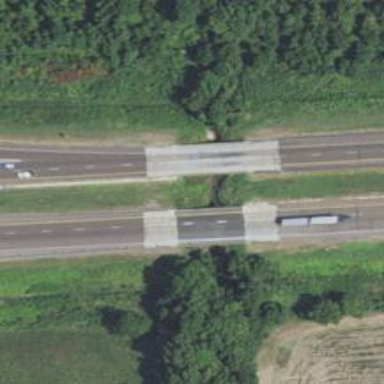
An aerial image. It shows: Beam bridge on motorway.